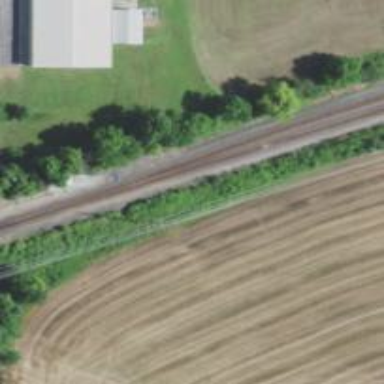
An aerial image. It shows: Railway siding with rails.